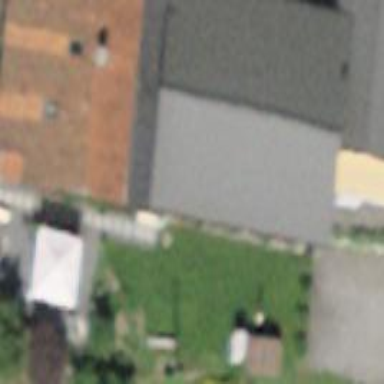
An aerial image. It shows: Detached building with gabled roof.